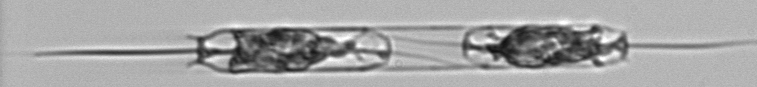
Label: Ditylum_brightwellii